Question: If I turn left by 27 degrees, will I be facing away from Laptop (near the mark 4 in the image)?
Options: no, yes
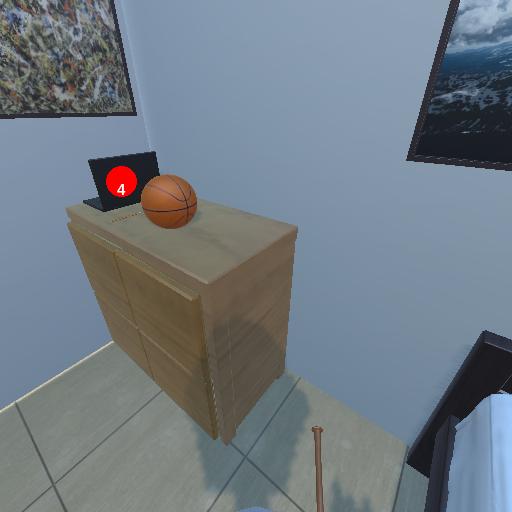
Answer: no